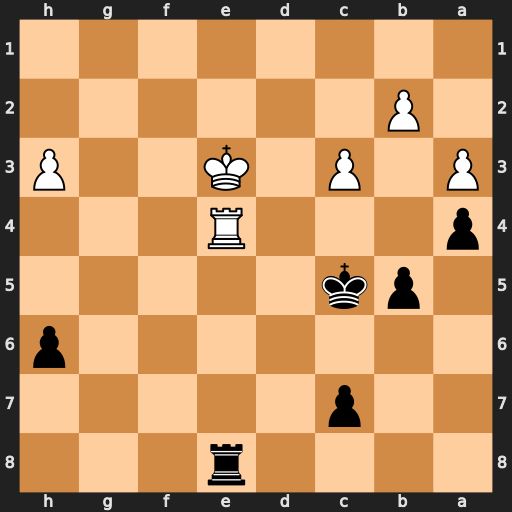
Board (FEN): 4r3/2p5/7p/1pk5/p3R3/P1P1K2P/1P6/8
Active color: b
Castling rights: -
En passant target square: -
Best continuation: Rxe4+ Kxe4 Kc4